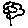
Label: flower